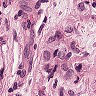
Metastatic tissue present: yes